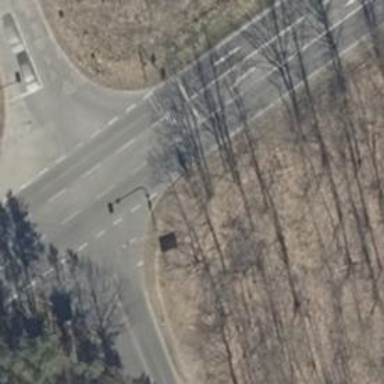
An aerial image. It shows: Secondary road with asphalt surface. There are separate sidewalks on both sides with lane markings.